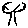
Label: tree